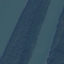
Label: River